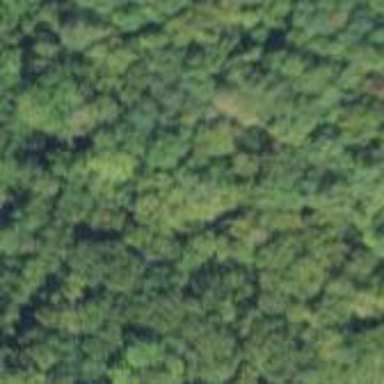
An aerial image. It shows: Serene woodland landscape.